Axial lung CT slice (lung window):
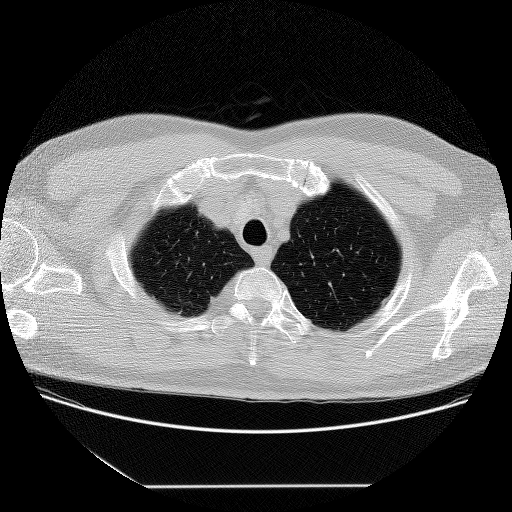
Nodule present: no